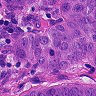
Metastatic tissue present: yes